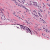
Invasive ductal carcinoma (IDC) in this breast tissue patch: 1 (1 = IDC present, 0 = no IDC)